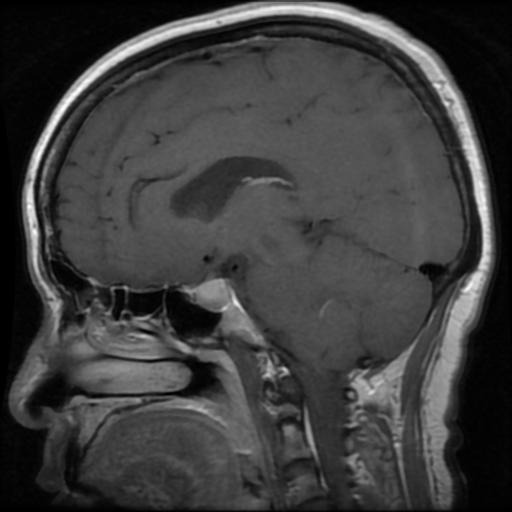
Label: pituitary